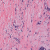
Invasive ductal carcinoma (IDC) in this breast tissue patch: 1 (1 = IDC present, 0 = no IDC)